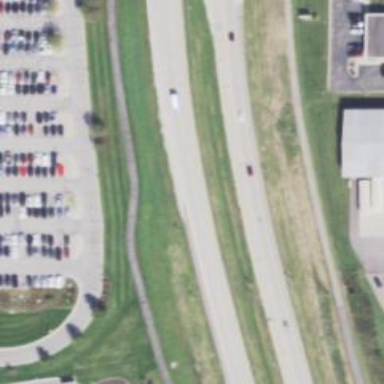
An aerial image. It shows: Primary highway with separate sidewalk and cycle track.